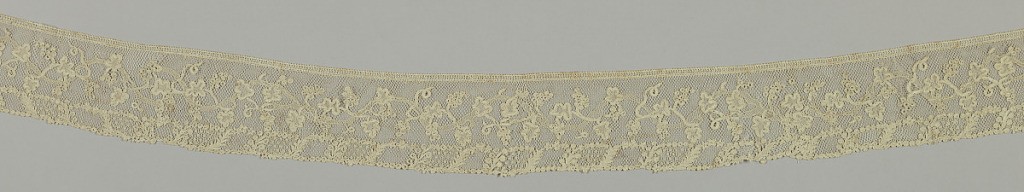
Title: Border
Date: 18th century
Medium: linen Technique: needle lace
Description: Needle lace with a design of twisting vines and grapes. Commonly called "Point d'Argentan"